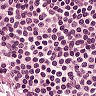
Metastatic tissue present: no